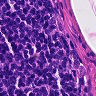
Metastatic tissue present: no